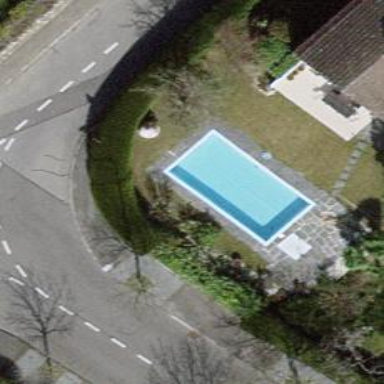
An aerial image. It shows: Swimming pool located in leisure land.